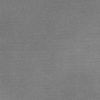
Label: dusty